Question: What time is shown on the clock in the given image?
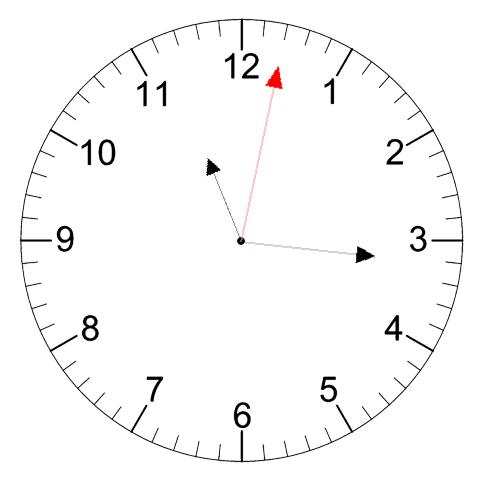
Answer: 11:16:02